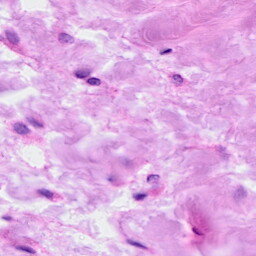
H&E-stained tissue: Breast